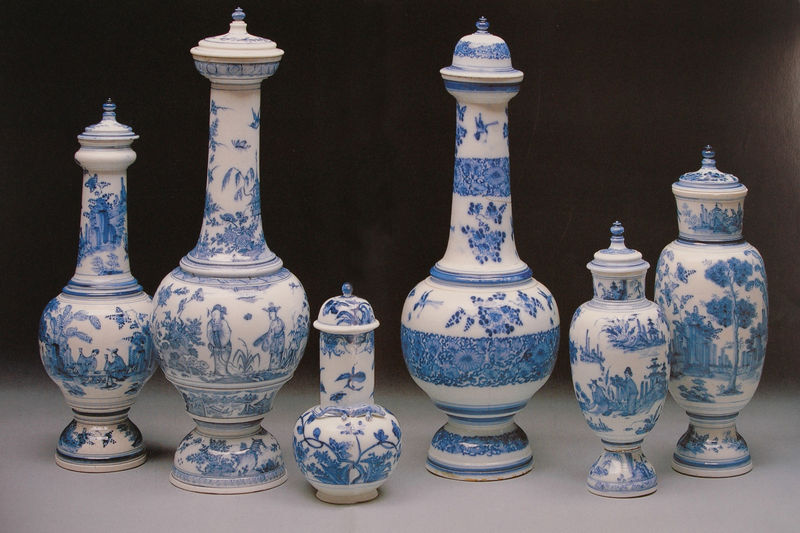
Titel: Sechs Deckelvasen
Standort: Dresden
Institution: Zwinger
Schlagwörter: baum, blau, blätter, fuß, mann, vogel, wasser, weiß, bäume, frauen, menschen, see, blume, blumen, frau, frisur, frisuren, grau, hut, männer, schmuck, schwarz, gras, tiere, muster, ornament, alt, flaschen, lang, mensch, sockel, spitze, hals, gräser, natur, schilf, vögel, schlank, gewand, personen, pflanze, pflanzen, borte, genre, rund, früchte, keramik, krug, trauben, vase, hellblau, japan, ruhe, modern, klein, füsse, figuren, wein, dekor, figurativ, floral, ornamente, verzierung, glänzend, vasen, bauch, bemalt, foto, fotografie, griff, deckel, porzellan, groß, asien, geisha, hälse, insekten, schmetterling, gefässe, gedreht, neu, chinesisch, china, fries, krüge, weintrauben, gärten, sammlung, steingut, pokal, bänder, filigran, porzelan, sechs, vegetabil, mittelfeld, meißen, szenen, dekorativ, urne, bauchig, deckelvase, fayence, bäuche, länglich, borten, dosen, bänderung, dynastie, rhe, kimono, landschaften, fernost, ming, fayance, chinoise, asiatica, bechälter, blau weß, blauweiss, deckelvasen, dynastien, kanuf, porzellangeschirr, przellan, szenerien, urnen, gefäse, 18. jahrhundert